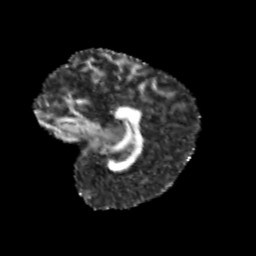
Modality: FA
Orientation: sagittal
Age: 12
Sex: female
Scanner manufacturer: siemens
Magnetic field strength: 3 T
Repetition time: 3.8 s
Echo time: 0.07 s